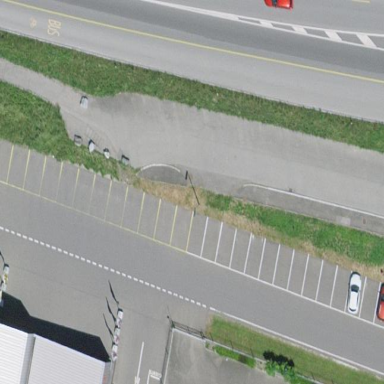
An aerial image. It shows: Asphalt parking lane.